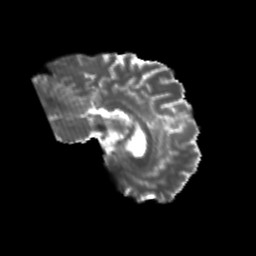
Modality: T2w
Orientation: sagittal
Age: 24
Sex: male
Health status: healthy
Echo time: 0.074 s